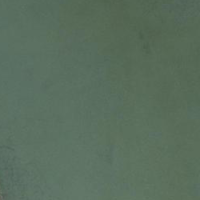
EUNIS habitat code: 14
Species observed at this site:
Tachybaptus ruficollis
Certhia brachydactyla
Corvus corone
Podiceps cristatus
Actitis hypoleucos
Oenanthe oenanthe
Fulica atra
Anas crecca
Falco subbuteo
Alcedo atthis
Microcarbo pygmaeus
Dendrocopos major
Podiceps nigricollis
Bucephala clangula
Aegithalos caudatus
Buteo buteo
Sylvia atricapilla
Chroicocephalus ridibundus
Phylloscopus collybita
Poecile palustris
Larus michahellis
Gallinula chloropus
Cygnus olor
Dendrocoptes medius
Erithacus rubecula
Phoenicurus ochruros
Sitta europaea
Picus viridis
Acrocephalus scirpaceus
Ficedula hypoleuca
Motacilla cinerea
Cyanistes caeruleus
Acrocephalus schoenobaenus
Anas platyrhynchos
Troglodytes troglodytes
Aythya fuligula
Passer domesticus
Calidris alpina
Columba palumbus
Turdus merula
Phalacrocorax carbo
Dryobates minor
Mareca strepera
Mergus merganser
Milvus milvus
Regulus regulus
Motacilla alba